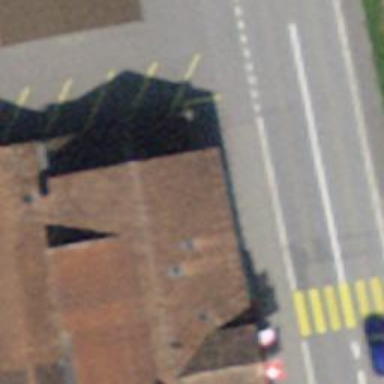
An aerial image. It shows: Bus stop with platform for public transport.